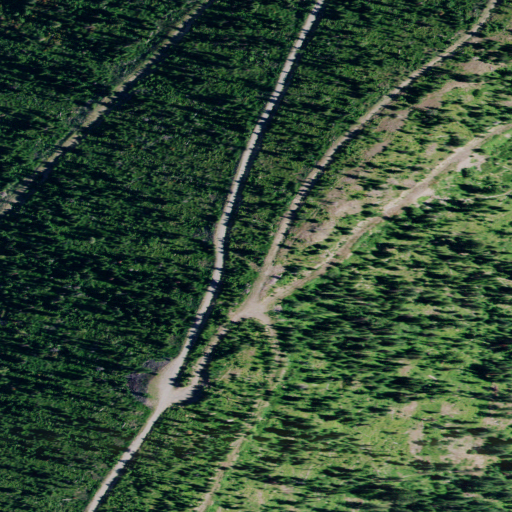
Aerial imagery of ridge(s) in Idaho named Nugget Ridge containing evergreen forest and shrub